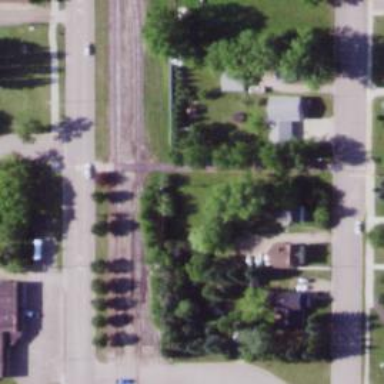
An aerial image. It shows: Railway crossing.